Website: macys
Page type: gifting
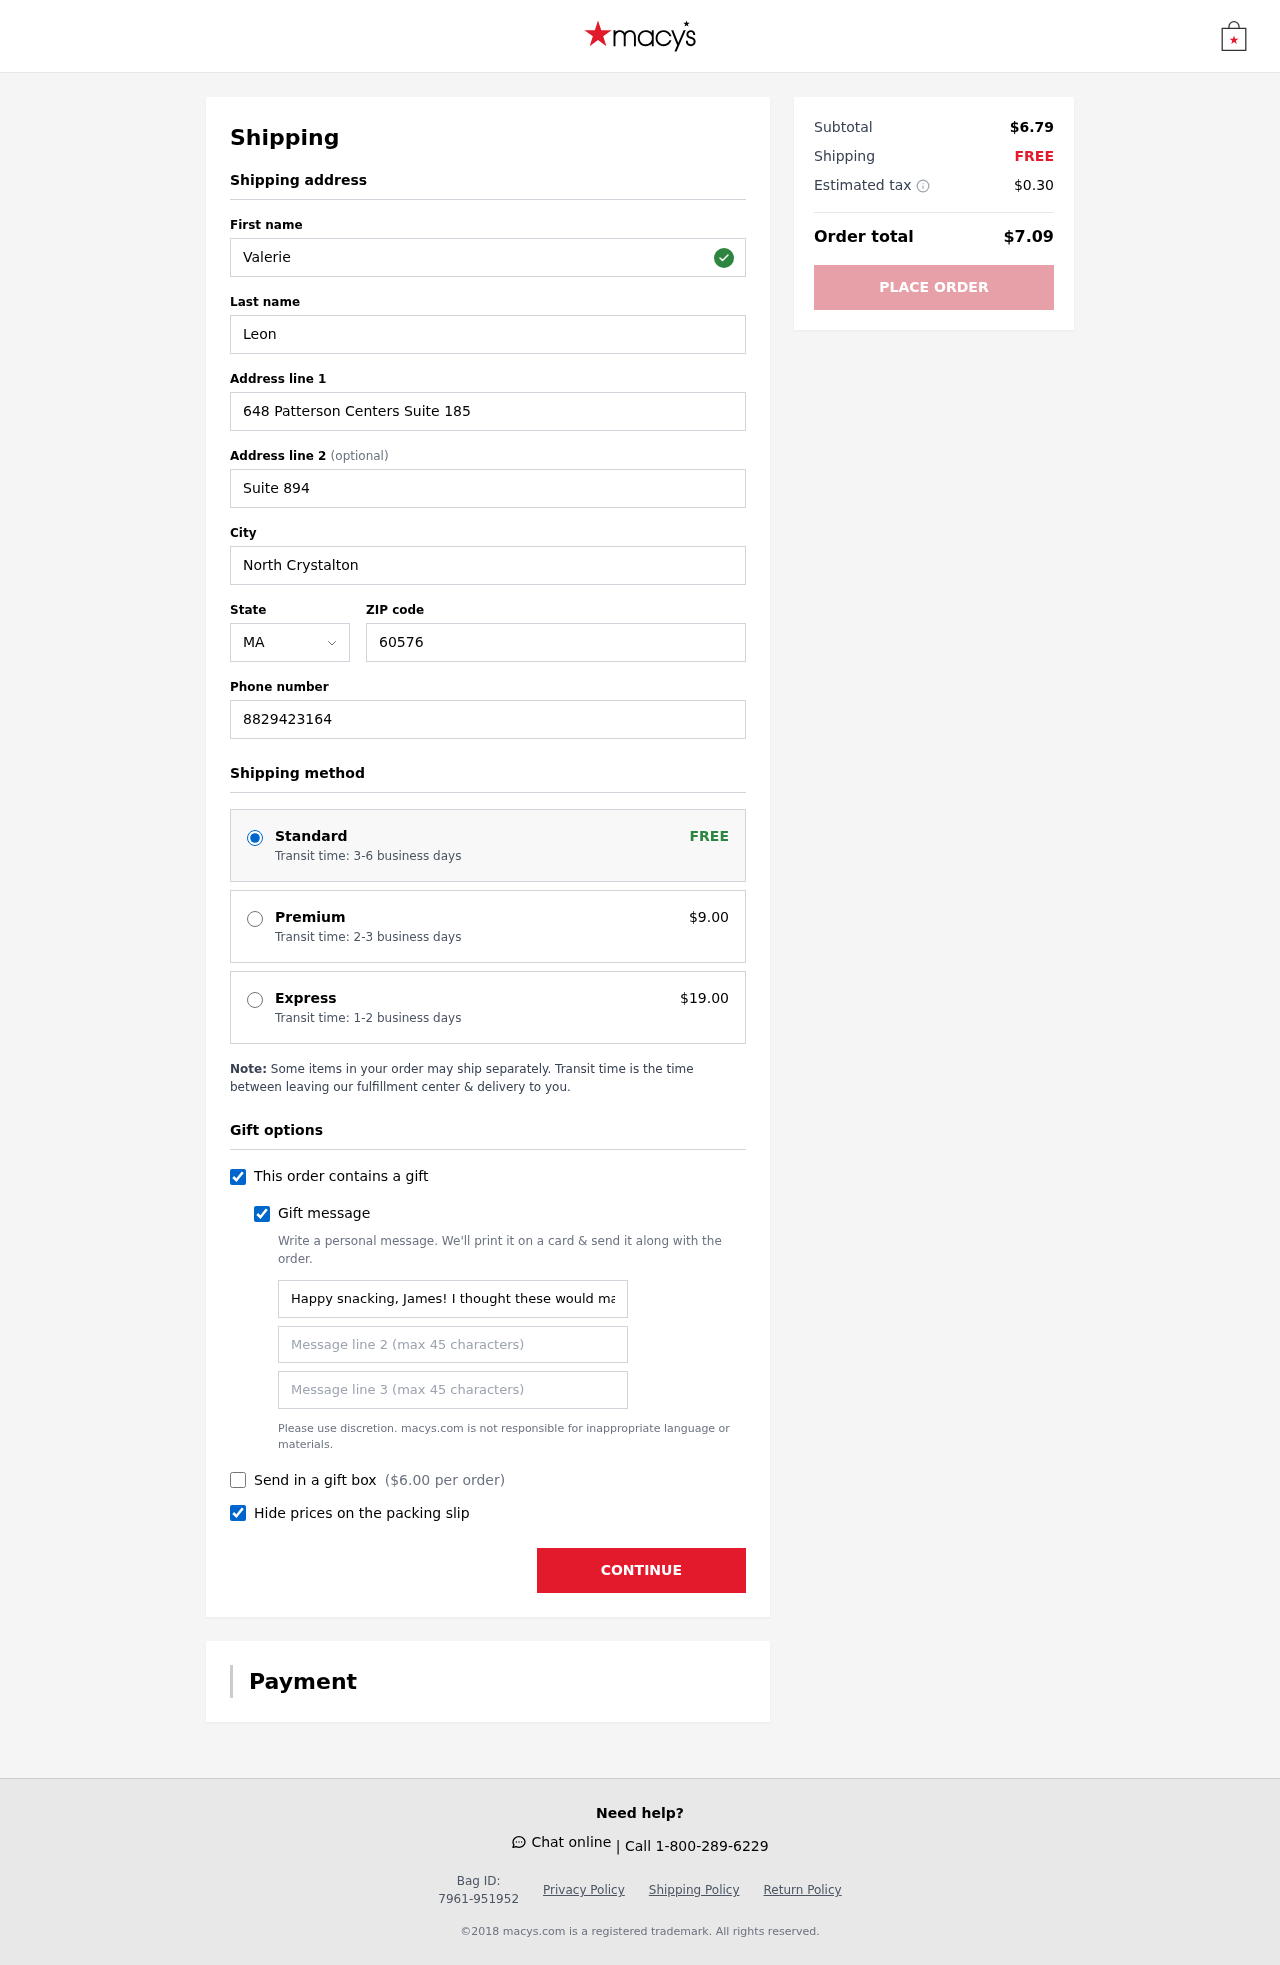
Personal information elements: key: PII_STATE_ABBR
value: MA
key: PII_FIRSTNAME
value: Valerie
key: PII_LASTNAME
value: Leon
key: PII_STREET
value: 648 Patterson Centers Suite 185
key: PII_STREET2
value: Suite 894
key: PII_CITY
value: North Crystalton
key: PII_POSTCODE
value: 60576
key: PII_PHONE
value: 8829423164
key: PII_GIFT_MESSAGE
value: Happy snacking, James! I thought these would make a fun little treat to add some joy to your day. Enjoy!  Valerie
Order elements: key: ORDER_SHIPPING_STANDARD
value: Transit time: 3-6 business days
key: ORDER_SHIPPING_PREMIUM
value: Transit time: 2-3 business days
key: ORDER_SHIPPING_PREMIUM_PRICE
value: $9.00
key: ORDER_SHIPPING_EXPRESS
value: Transit time: 1-2 business days
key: ORDER_SHIPPING_EXPRESS_PRICE
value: $19.00
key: ORDER_GIFT_BOX_PRICE
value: $6.00
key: ORDER_SUBTOTAL
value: $6.79
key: ORDER_SHIPPING_COST
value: FREE
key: ORDER_TAX
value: $0.30
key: ORDER_TOTAL
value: $7.09